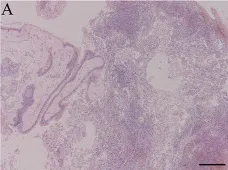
Histopathological features of the plasmablastic lymphoma (PBL) patient. (A) PBL consists of large atypical cells, which cause destroyed architecture (H&E; scale bar, 500 mum).
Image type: pathology (h&e)